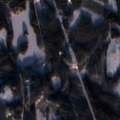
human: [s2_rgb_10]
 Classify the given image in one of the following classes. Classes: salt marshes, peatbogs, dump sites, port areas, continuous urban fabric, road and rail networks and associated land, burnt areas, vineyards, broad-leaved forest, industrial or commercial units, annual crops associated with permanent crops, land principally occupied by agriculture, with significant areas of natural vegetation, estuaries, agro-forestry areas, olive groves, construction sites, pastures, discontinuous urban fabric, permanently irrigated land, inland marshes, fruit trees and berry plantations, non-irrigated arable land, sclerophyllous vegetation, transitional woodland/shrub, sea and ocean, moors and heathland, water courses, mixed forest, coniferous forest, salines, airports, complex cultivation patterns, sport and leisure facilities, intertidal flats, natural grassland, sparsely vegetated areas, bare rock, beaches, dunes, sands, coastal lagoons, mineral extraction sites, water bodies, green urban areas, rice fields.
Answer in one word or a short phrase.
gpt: discontinuous urban fabric, coniferous forest, mixed forest, transitional woodland/shrub